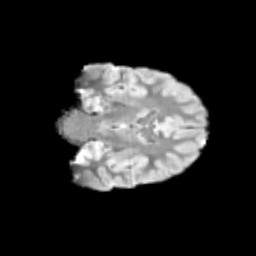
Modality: T2w
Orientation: coronal
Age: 10
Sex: male
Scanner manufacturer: siemens
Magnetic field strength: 3 T
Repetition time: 3.8 s
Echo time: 0.07 s